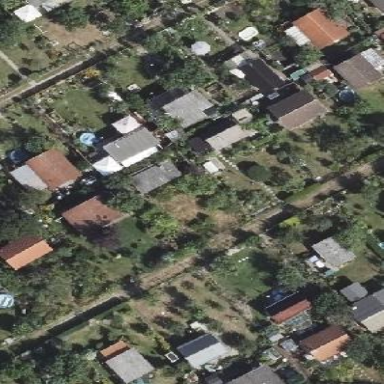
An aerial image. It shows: Plot in the allotments.